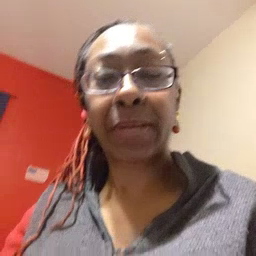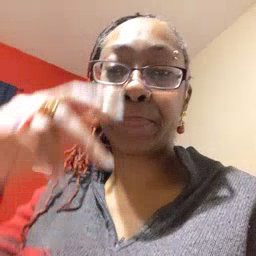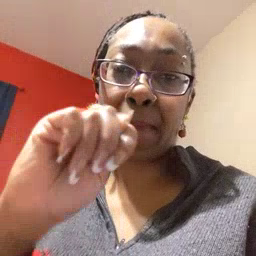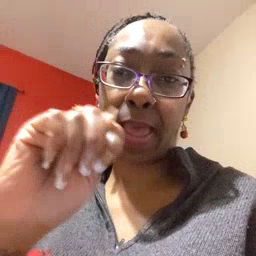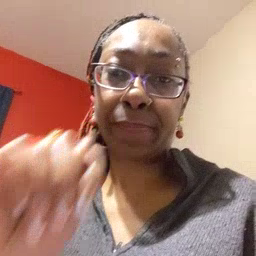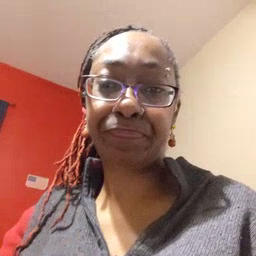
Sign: potty